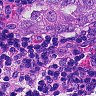
Metastatic tissue present: yes